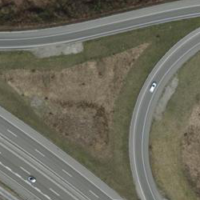
EUNIS habitat code: 57
Species observed at this site:
Cornus sanguinea